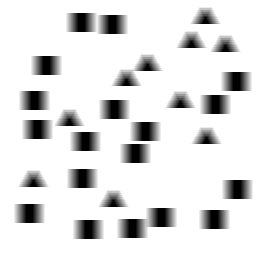
Squares: 18
Triangles: 10
Stars: 0
Total shapes: 28